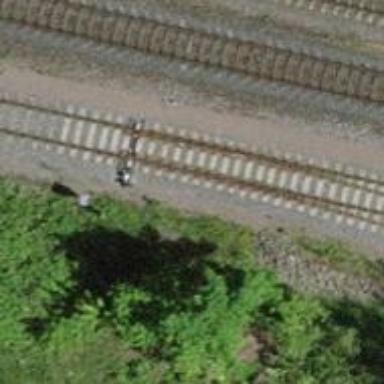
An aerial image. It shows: Railway switch.